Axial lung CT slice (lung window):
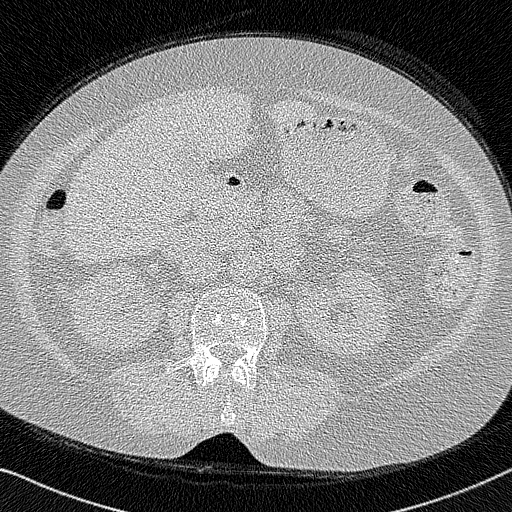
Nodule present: no